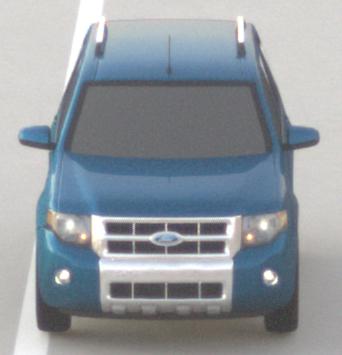
Make: Ford
Model: Escape Hybrid
Detailed model: -
Model produced from: 2004
Model produced until: 2012
Doors: 5
Color: blue
Road condition: dry road
Daytime: sunrise or sunset
Contrast: low contrast